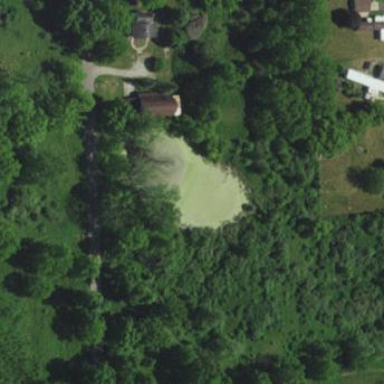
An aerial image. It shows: Pond surrounded by natural water.